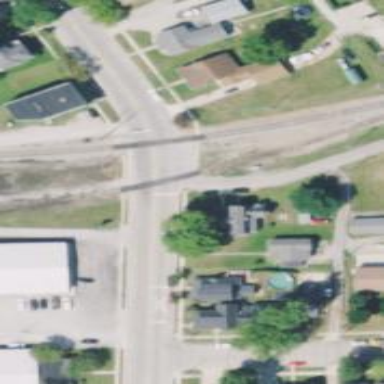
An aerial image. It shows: Railway crossing with lights.